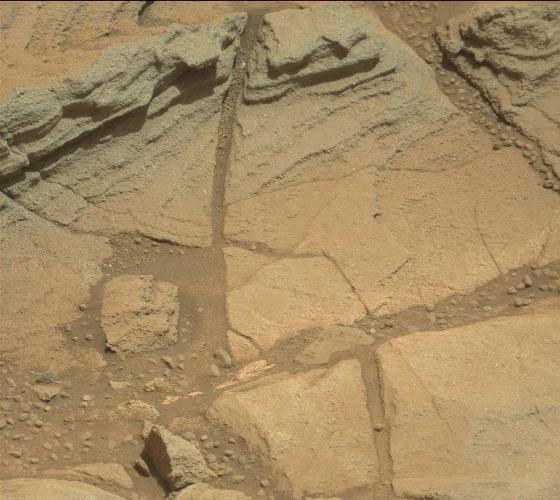
Terrain classes present: Bedrock, Gravel / Sand / Soil, Rock, Shadow